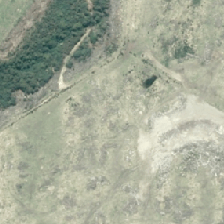
Land cover: harvested_forest